Question: I want to pass bitArray from my javascript file to my method in webApi
I create bitArray as below in my javascript file
'''
var myBits = new BitArray(2);
myBits.setAt(1,false);
myBits.setAt(2,true);
'''
Then i call method in webApi which is as below
'''
public int ConvertArray(BitArray a)
{
//some logic
}
'''
I use Breeze to pass data to webapi, so i try to pass data as below
'''
var query = EntityQuery.from("ConvertArray")
.withParameters({ a: myBits });
manager1.executeQuery(query);
'''
But when i put breakpoint in my webapi method i get blank data. But when i put breakpoint in javascript while i am passing data is get 2 records or i should say 2 bitArrays.
Does someone know how to pass bitArray to webapi?
Here is how my bitarray looks like in my code

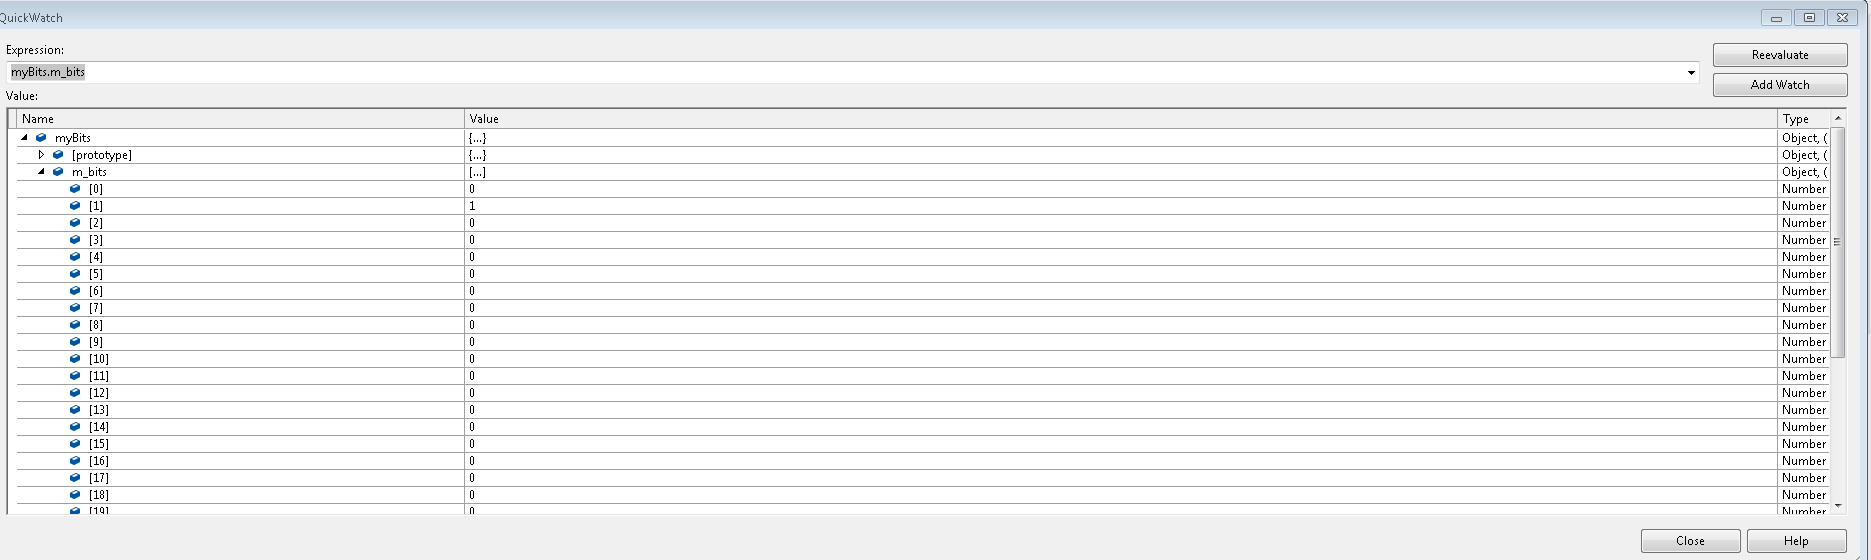
Answer: One possibility is to store the BitArray as a bit string before sending it to the server then convert it to a C# BitArray once the string reaches the server side.
'''
BitArray.prototype.toString = function() {
this.m_bits.join('');
};
'''
Use this method to make an array like '[ 1, 0, 1, 0 ]' change to the string '1010'.
'''
BitArray a = new BitArray(bitString.Select(c => c == '1' ? true : false).ToArray());
'''